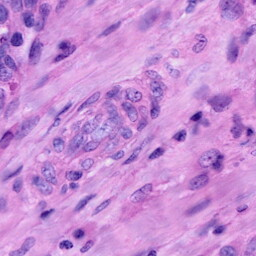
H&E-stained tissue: Ovarian